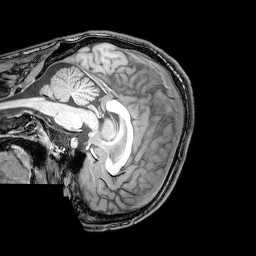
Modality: T1w
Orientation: sagittal
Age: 20
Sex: male
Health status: healthy
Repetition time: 0.081 s
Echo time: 0.037 s